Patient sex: M
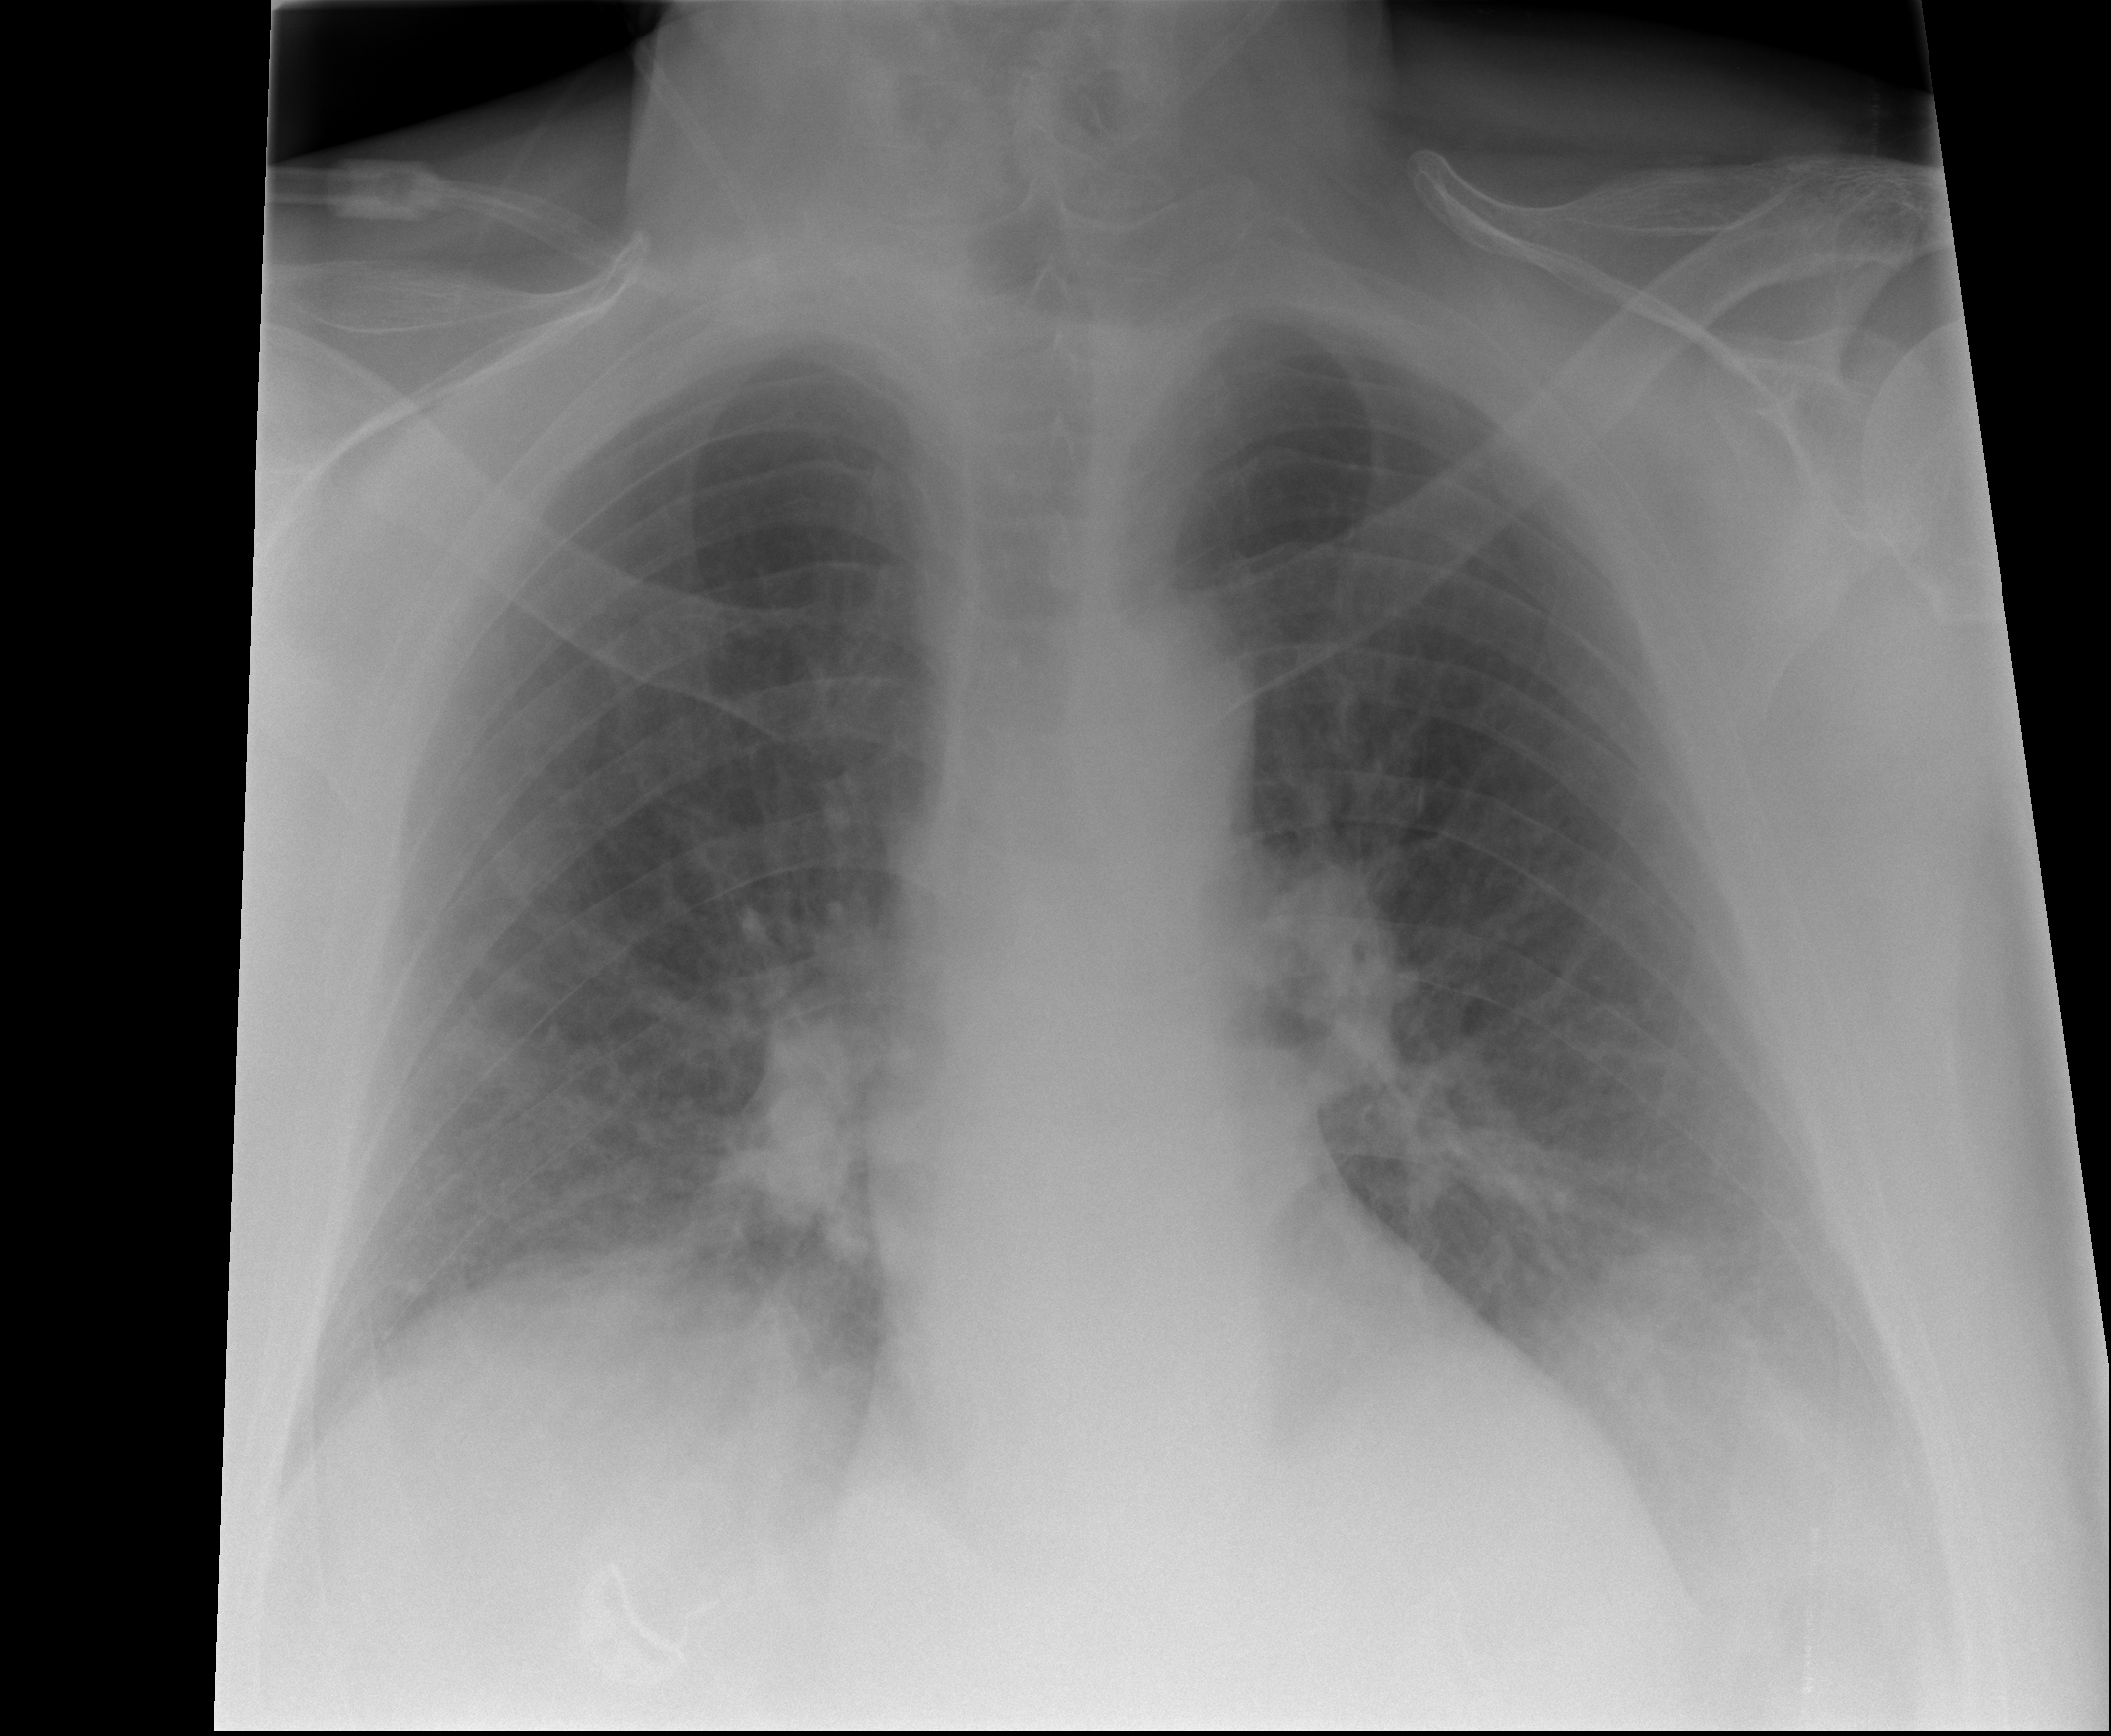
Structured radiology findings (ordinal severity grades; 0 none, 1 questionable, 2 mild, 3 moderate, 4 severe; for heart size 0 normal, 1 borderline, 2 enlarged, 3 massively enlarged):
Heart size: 0
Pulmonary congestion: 2
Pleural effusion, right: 2
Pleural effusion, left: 2
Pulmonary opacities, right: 1
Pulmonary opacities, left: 1
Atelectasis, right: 2
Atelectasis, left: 2